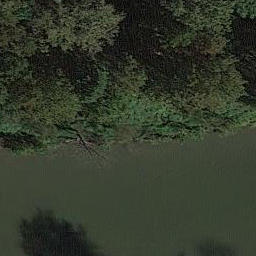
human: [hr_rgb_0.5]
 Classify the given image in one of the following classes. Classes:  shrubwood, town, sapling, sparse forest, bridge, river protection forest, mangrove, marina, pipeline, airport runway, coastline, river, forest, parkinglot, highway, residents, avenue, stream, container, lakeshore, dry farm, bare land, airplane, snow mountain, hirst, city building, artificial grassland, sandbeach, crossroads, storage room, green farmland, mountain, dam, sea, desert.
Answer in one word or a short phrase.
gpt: river protection forest